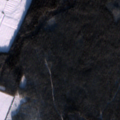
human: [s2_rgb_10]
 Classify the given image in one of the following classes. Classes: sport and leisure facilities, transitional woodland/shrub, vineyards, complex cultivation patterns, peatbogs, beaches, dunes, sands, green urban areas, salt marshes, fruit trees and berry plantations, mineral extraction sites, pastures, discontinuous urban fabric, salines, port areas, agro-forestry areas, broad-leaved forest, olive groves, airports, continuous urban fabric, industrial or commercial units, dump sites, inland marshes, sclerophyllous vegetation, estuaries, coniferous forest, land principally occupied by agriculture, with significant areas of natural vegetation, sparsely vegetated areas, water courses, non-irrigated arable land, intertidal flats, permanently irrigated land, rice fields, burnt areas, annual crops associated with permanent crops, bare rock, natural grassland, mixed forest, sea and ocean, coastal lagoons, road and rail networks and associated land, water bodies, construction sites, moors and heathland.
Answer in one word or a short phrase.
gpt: non-irrigated arable land, coniferous forest